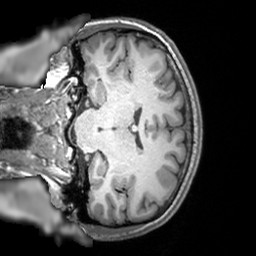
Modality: T1w
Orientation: coronal
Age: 21
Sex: female
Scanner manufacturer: siemens
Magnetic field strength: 3 T
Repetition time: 1.9 s
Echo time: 0.00293 s